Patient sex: M
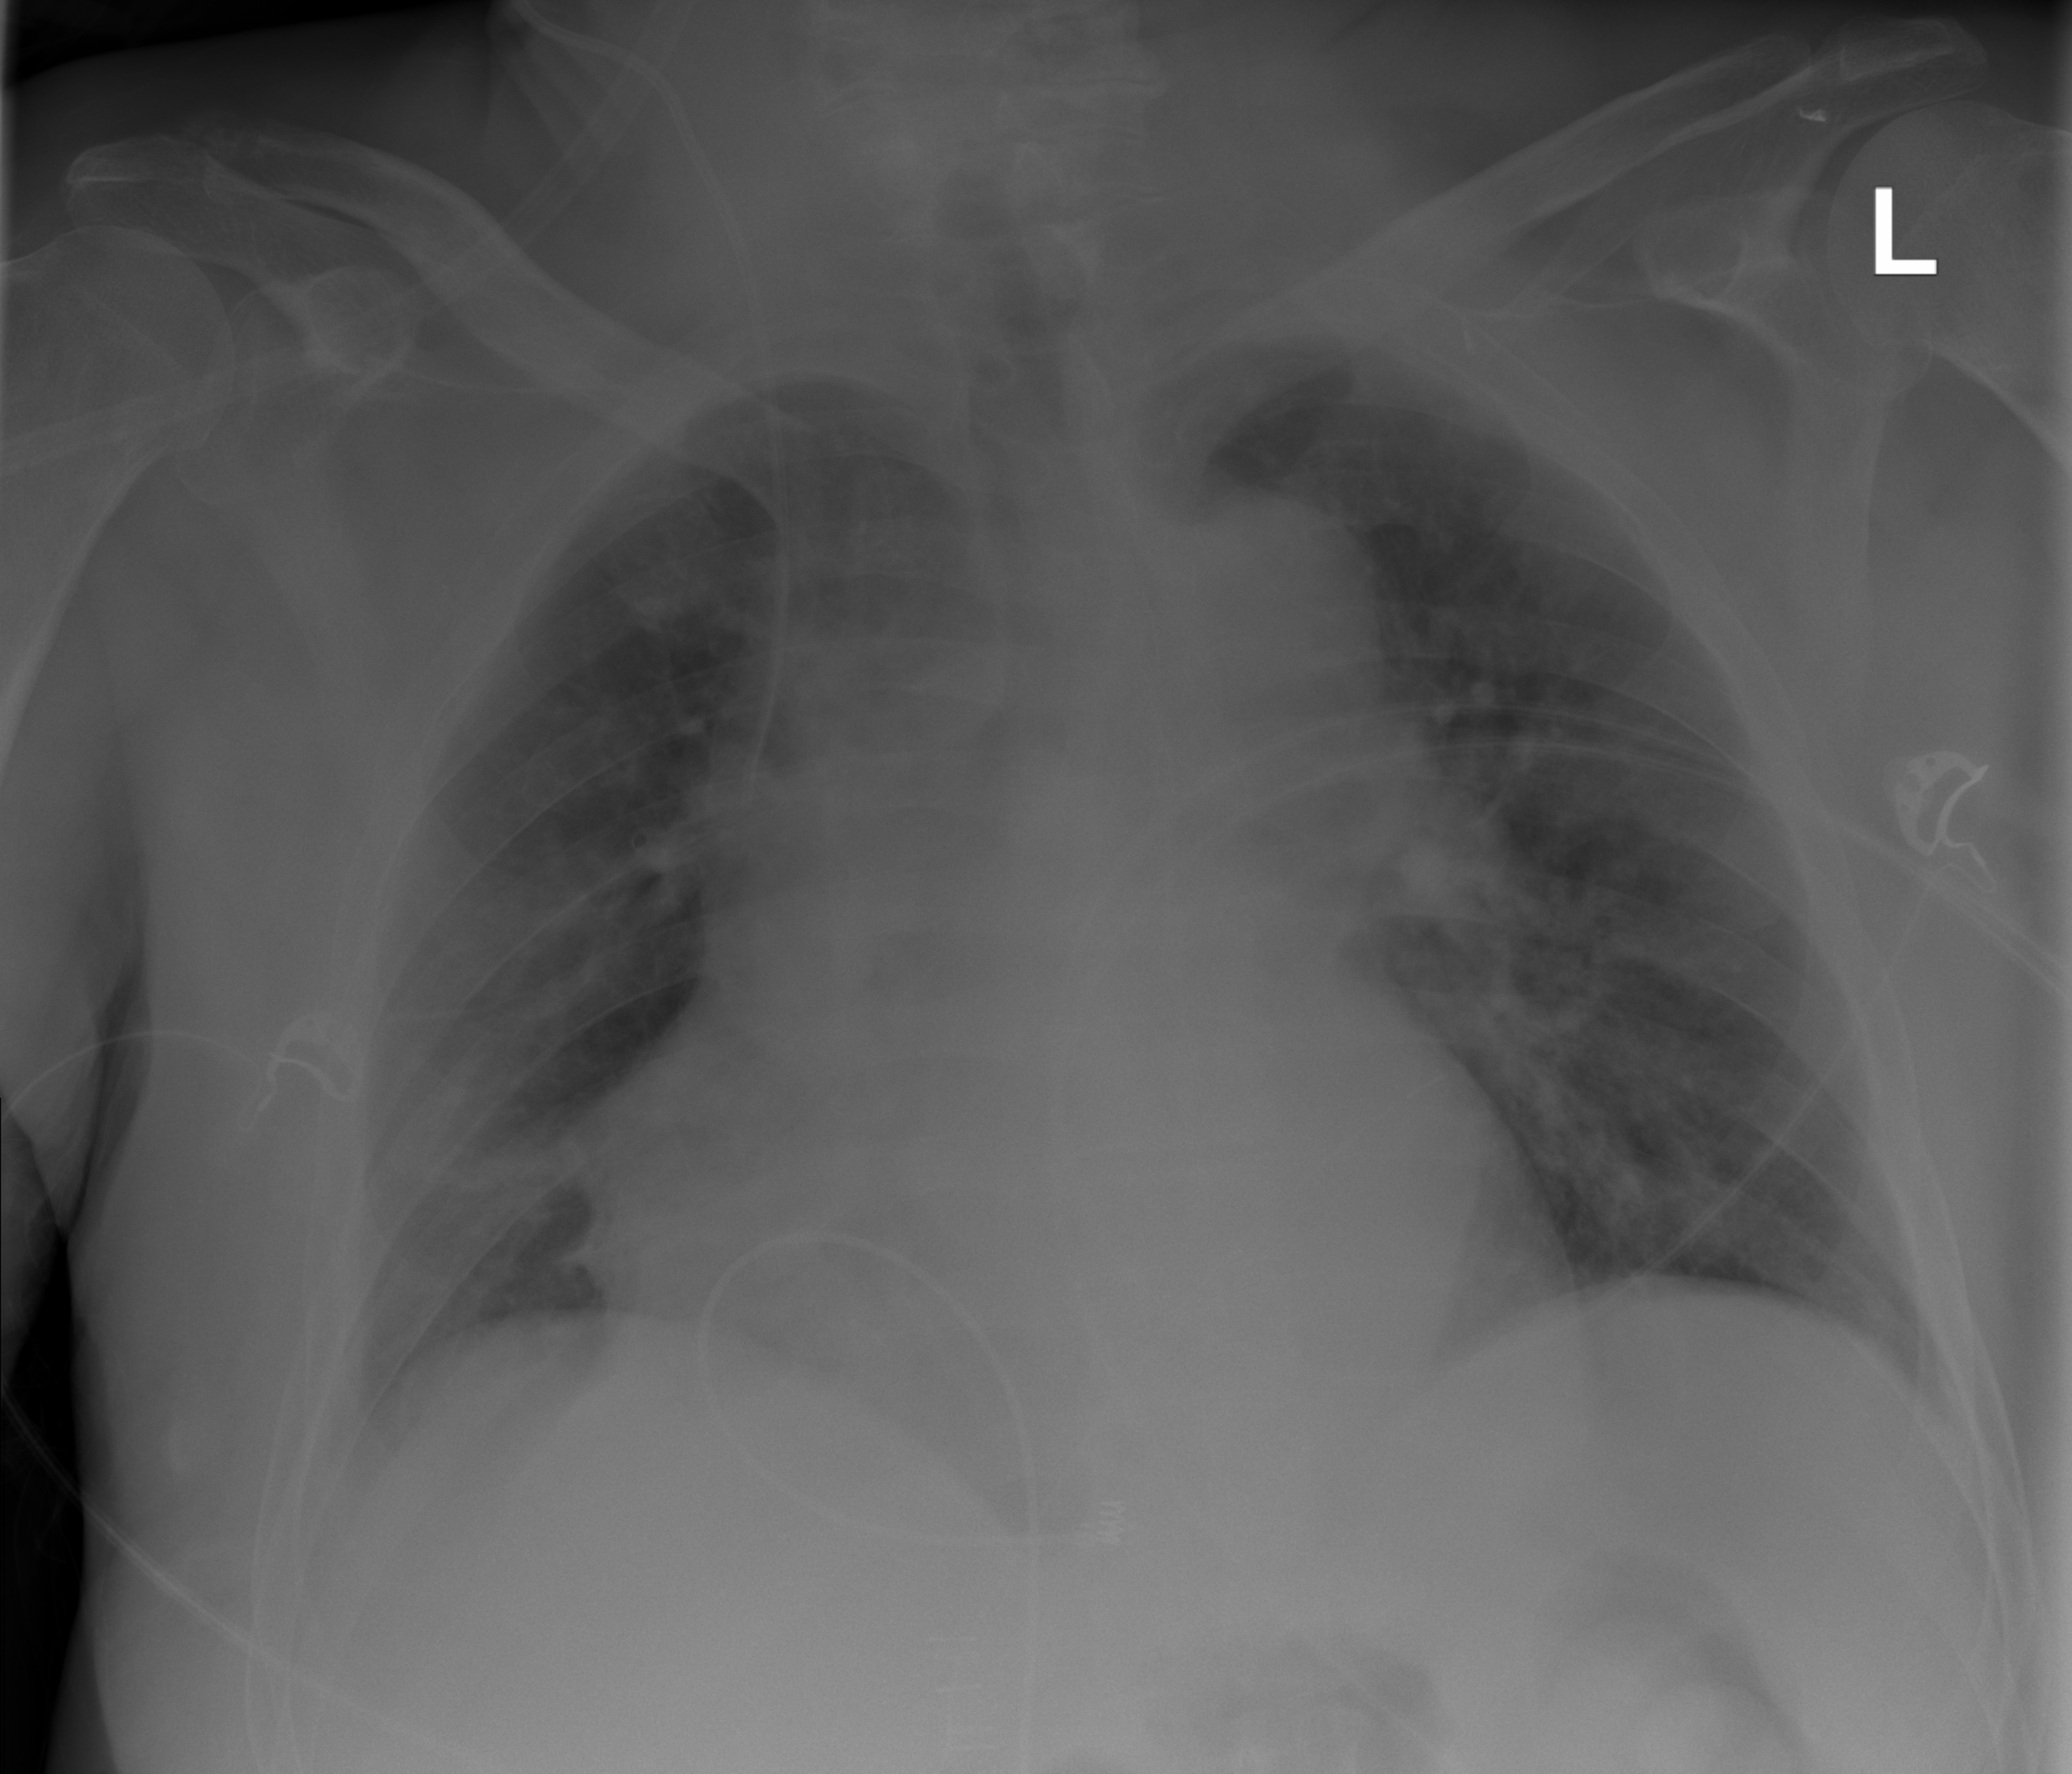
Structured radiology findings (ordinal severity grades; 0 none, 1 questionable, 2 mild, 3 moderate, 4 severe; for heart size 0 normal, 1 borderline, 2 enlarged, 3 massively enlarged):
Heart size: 2
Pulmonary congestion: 2
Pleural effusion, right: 0
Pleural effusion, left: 0
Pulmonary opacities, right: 1
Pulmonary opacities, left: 1
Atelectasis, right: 2
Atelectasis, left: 0